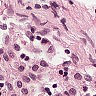
Metastatic tissue present: no